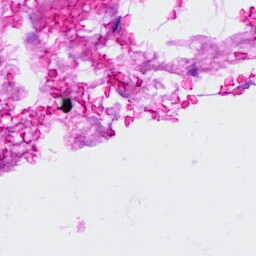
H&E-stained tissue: Breast